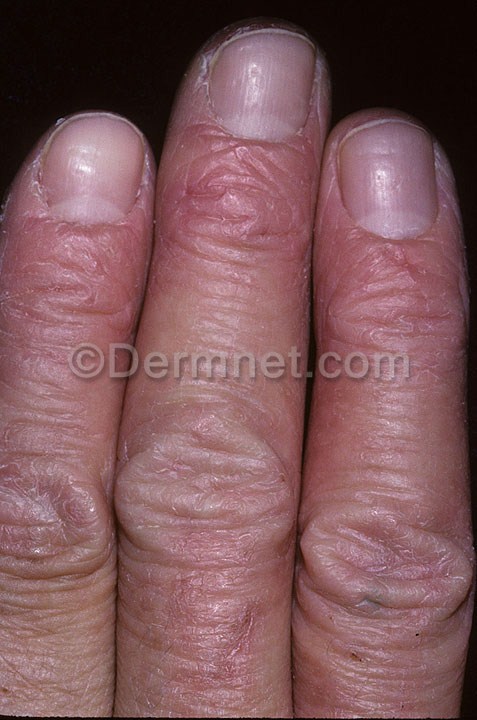
Disease: Eczema Photos